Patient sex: F
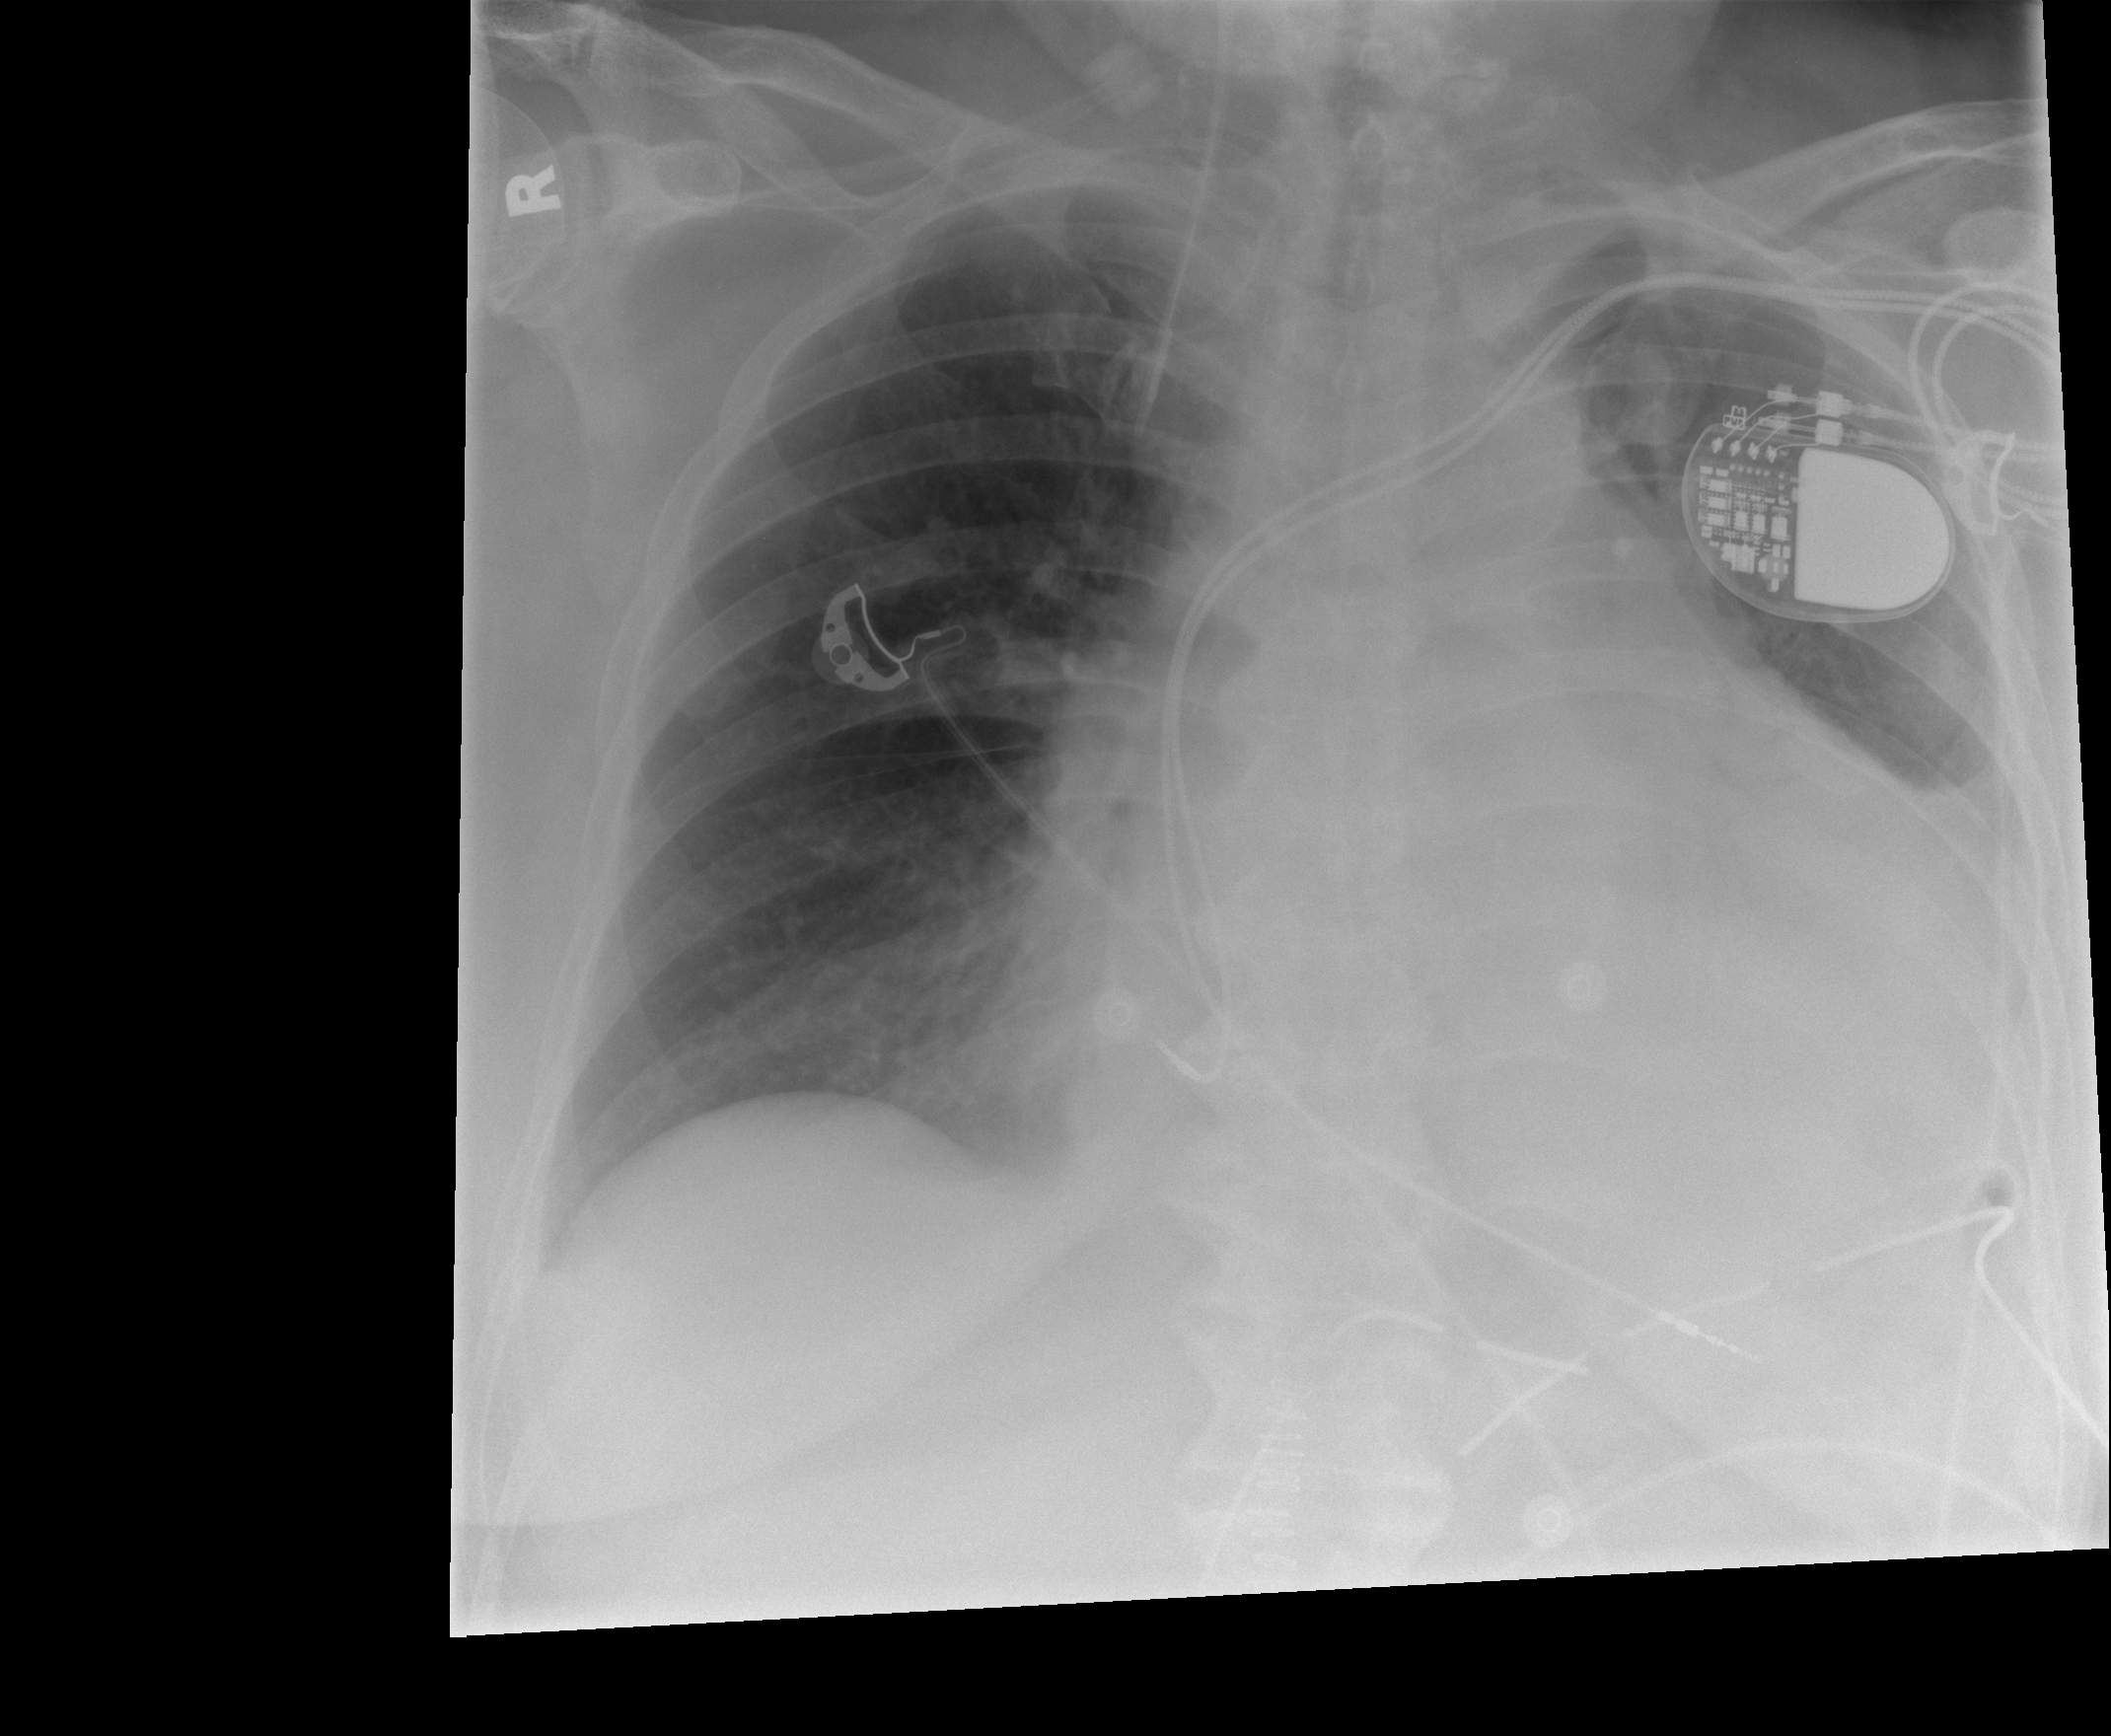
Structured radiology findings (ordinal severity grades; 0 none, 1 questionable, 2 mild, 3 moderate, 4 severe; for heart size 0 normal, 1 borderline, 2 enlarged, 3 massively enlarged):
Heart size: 3
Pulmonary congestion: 0
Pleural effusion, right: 0
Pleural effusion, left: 2
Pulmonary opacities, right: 0
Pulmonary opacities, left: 0
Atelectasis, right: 0
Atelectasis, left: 0